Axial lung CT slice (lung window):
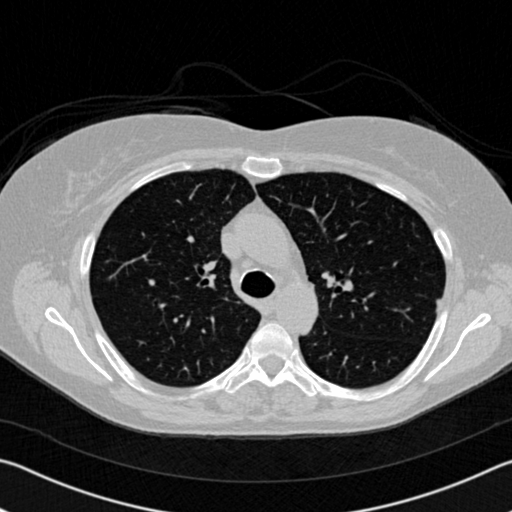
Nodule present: no